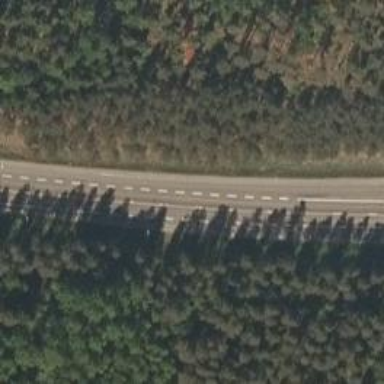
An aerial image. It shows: Asphalt motorway of trunk classification.